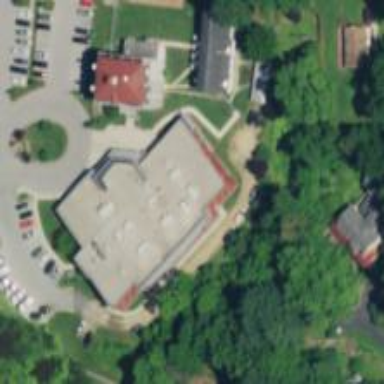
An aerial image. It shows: School building.